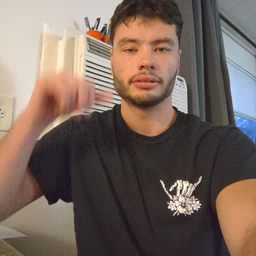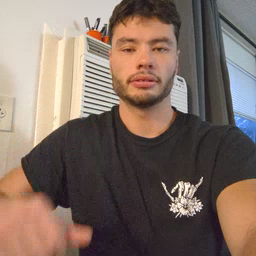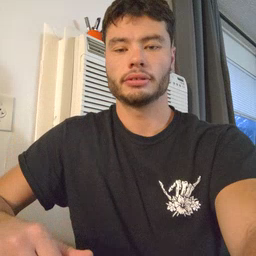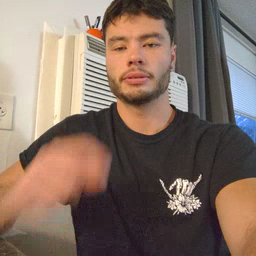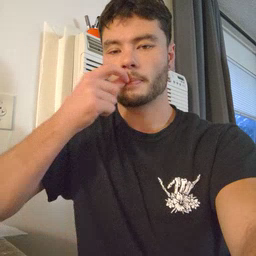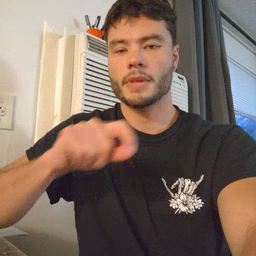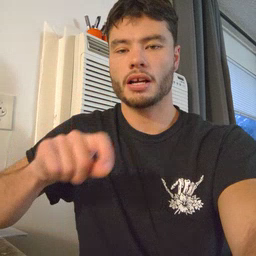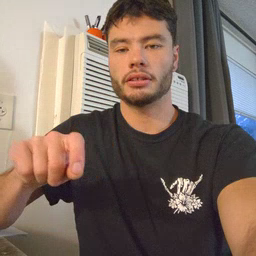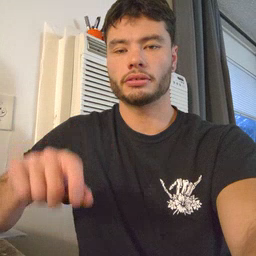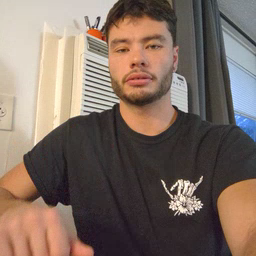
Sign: pen